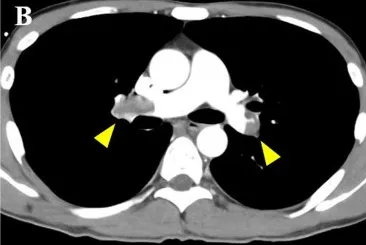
Contrast-enhanced computed tomography and pulmonary CT angiography. (B) Pulmonary CT angiography revealed bilateral pulmonary embolisms (yellow arrowhead).
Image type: radiology (ct)